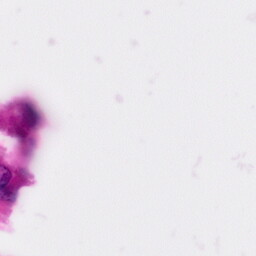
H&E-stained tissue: Pancreatic